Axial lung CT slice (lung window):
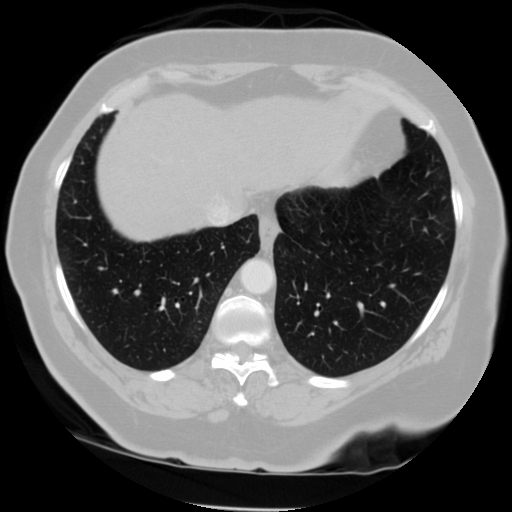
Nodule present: no